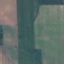
Land use / land cover class: AnnualCrop